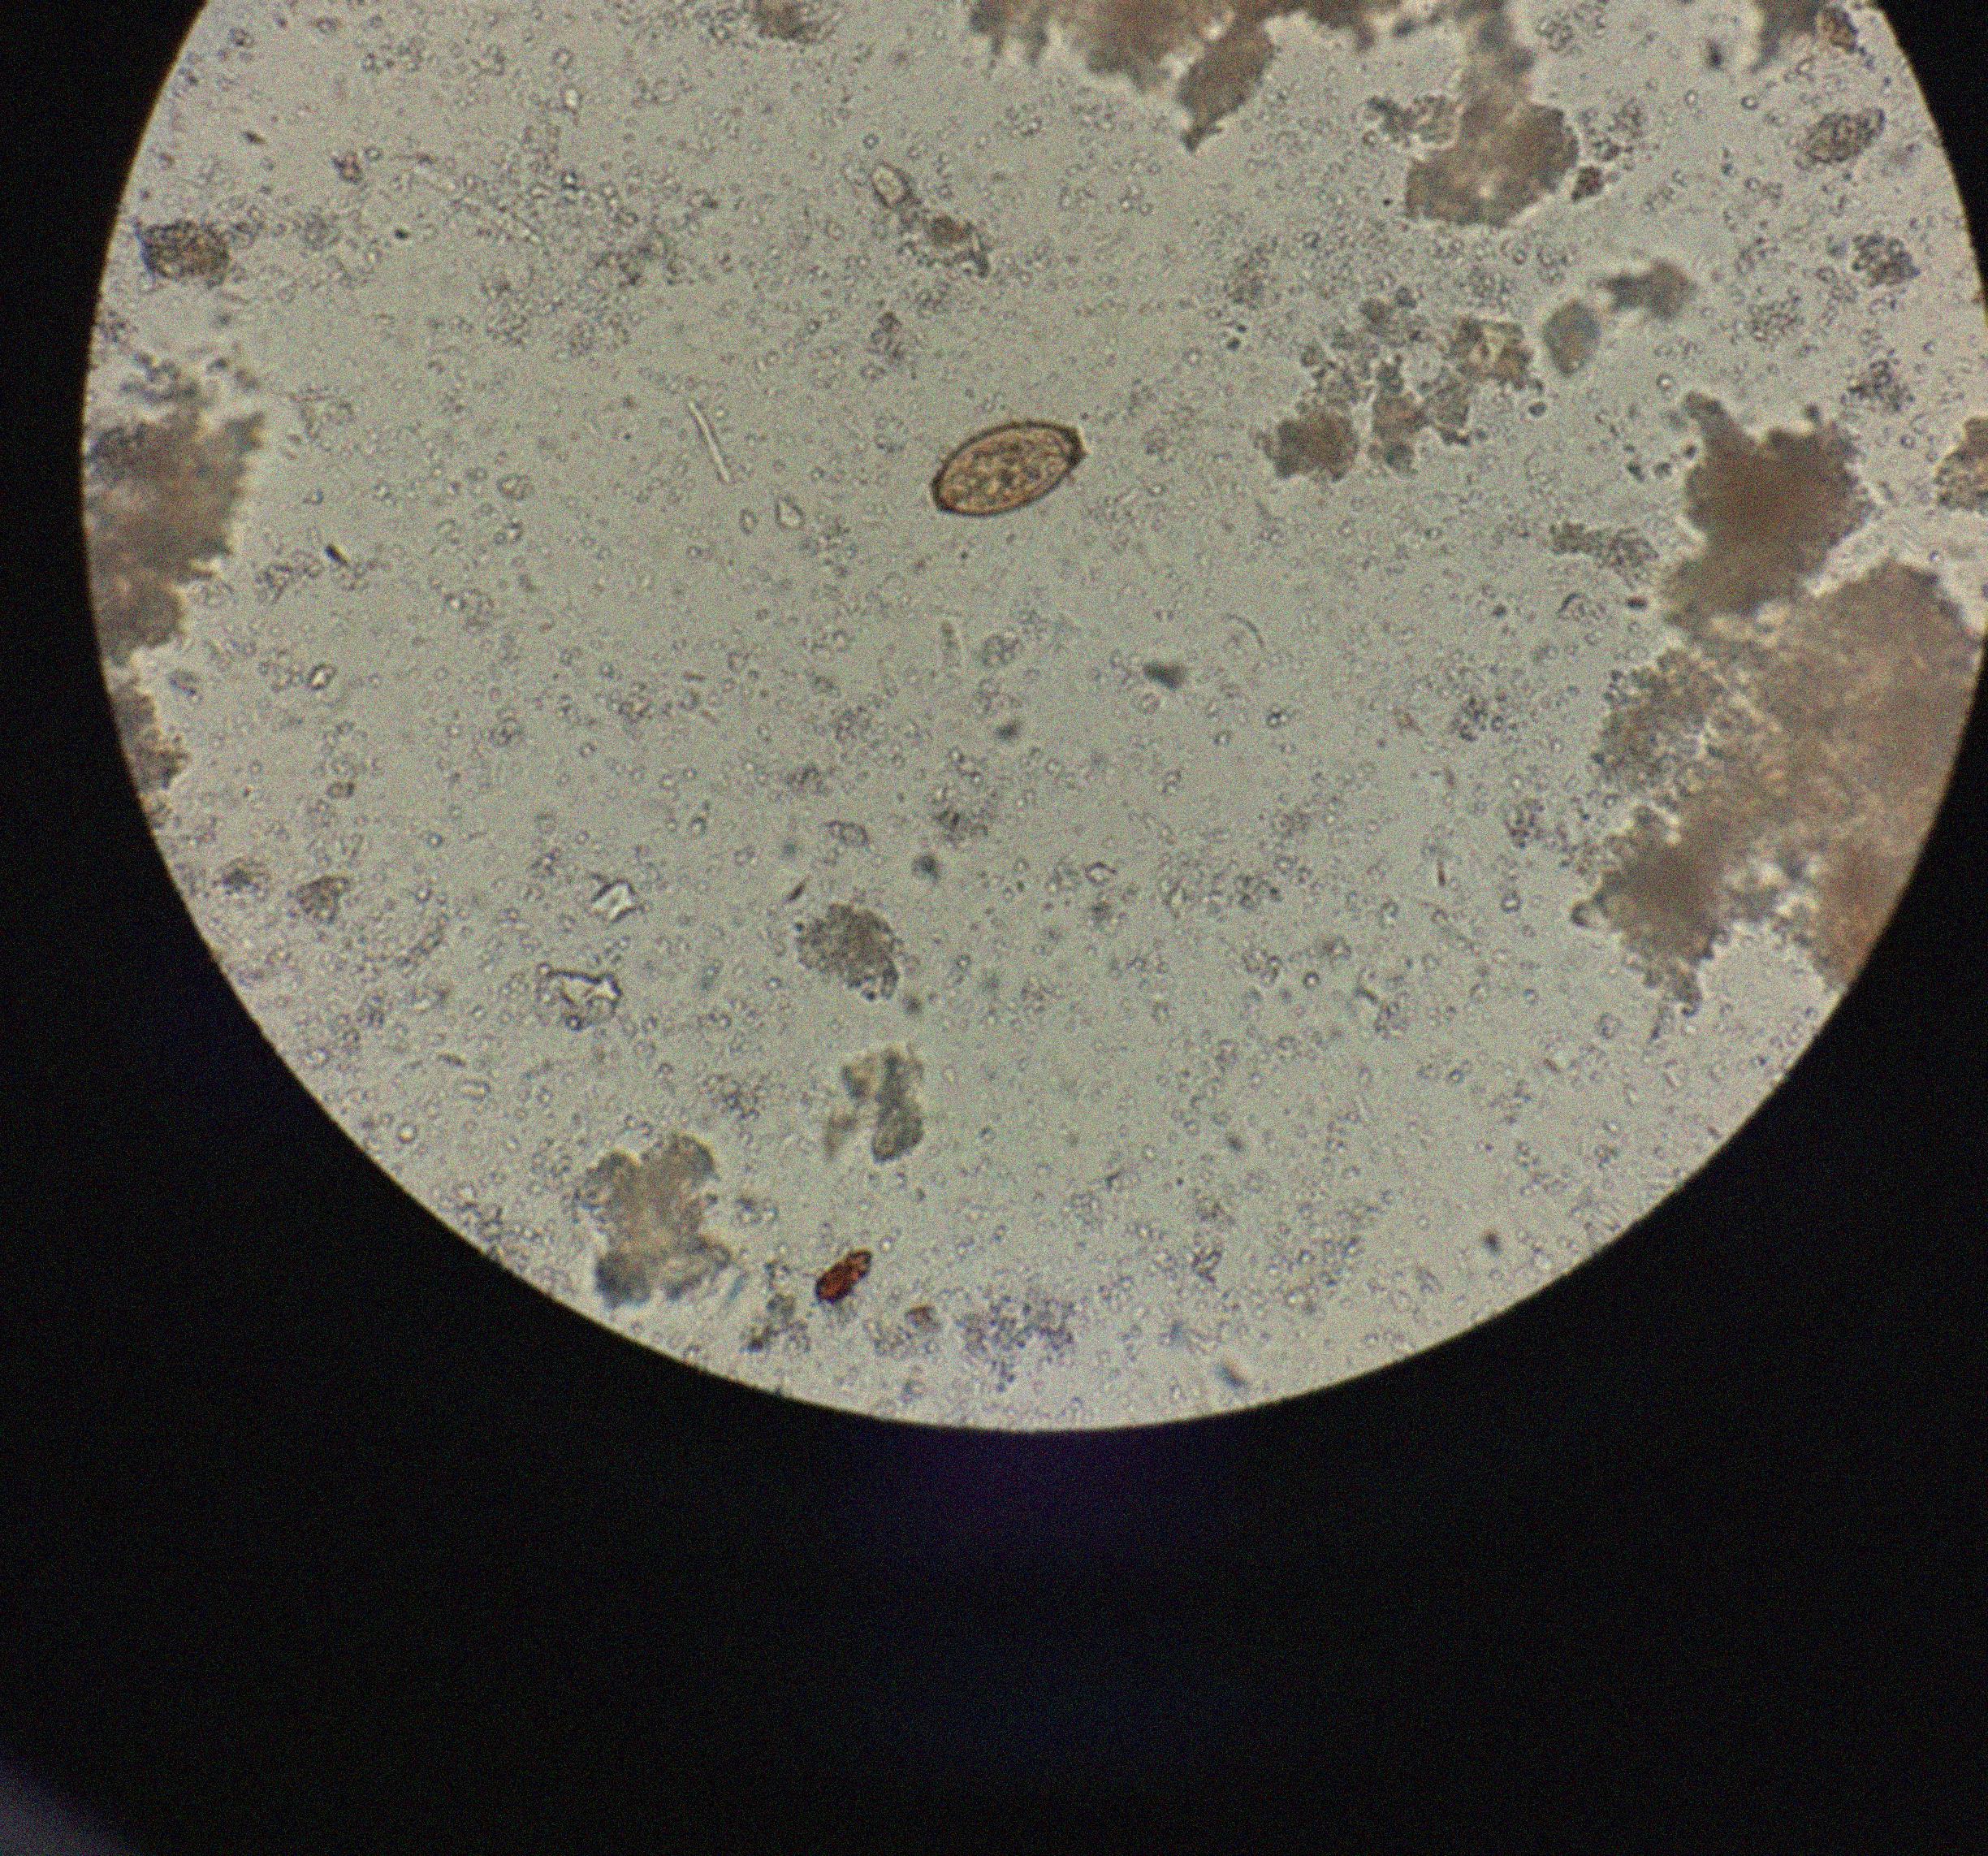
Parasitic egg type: Trichuris trichiura